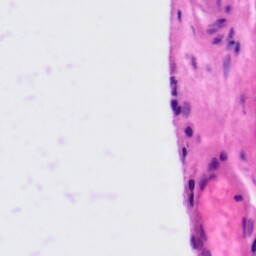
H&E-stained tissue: Tonsil